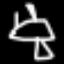
Label: airplane